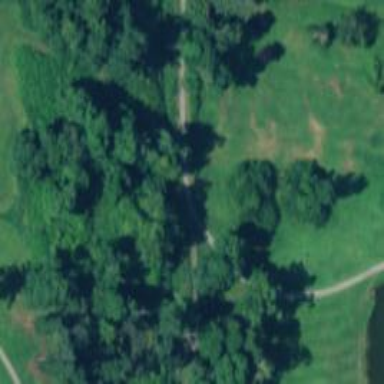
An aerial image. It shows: Service road used as golf cart path.